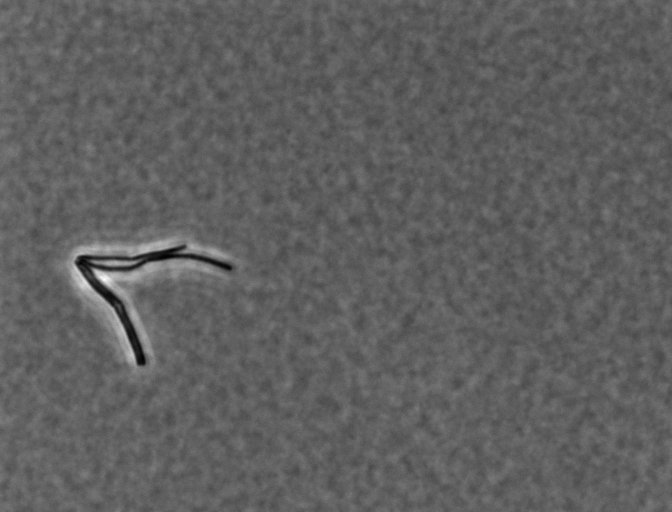
Phase contrast microscopy, 60x objective, 3 h incubation